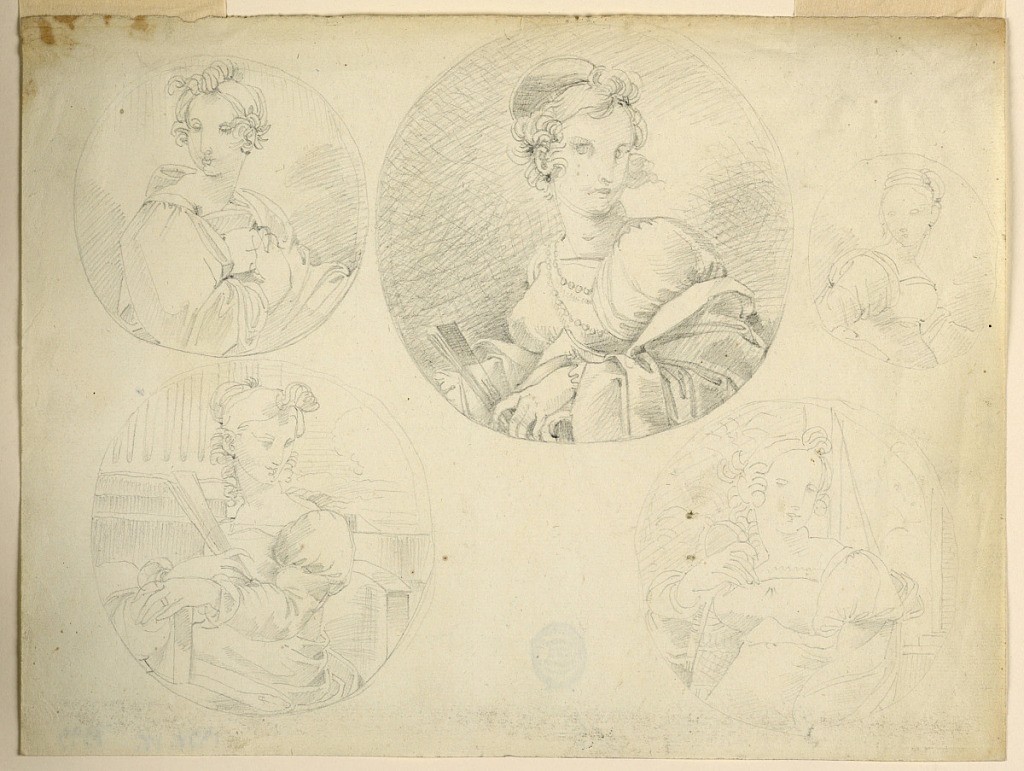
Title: Five Circular Representations of Young Women
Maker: Fortunato Duranti, Italian, 1787 - 1863
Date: ca. 1818
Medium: Graphite on paper
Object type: Drawing
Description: Left row: Above, half-figure of a standing young woman, turned toward the right, with the head turned toward her right shoulder. She hold something with her right hand in front of the breast. Below, three-quarter figure of a young woman, sitting turned toward the left, with the head turned toward her left shoulder. She leans her left hand upon a book and carries in the right a fan. Behind is another, sitting turned toward right, with her head turned toward her right shoulder. Framed by an oval line. Below at right, half-figure of a young woman, sitting, raising her shawl with her right hand.